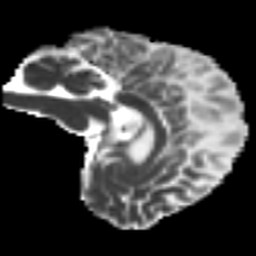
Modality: MD
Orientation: sagittal
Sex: male
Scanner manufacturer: ge
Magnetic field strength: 3 T
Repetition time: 7 s
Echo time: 0.08 s